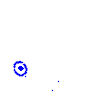
Particle: electron